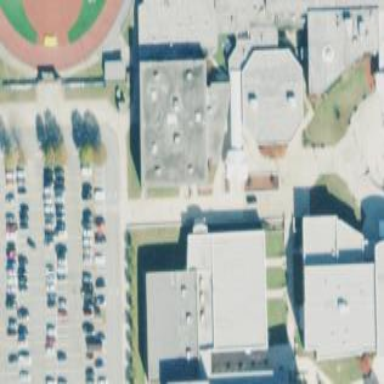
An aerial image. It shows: School building.